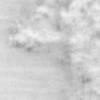
Label: no_change